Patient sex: F
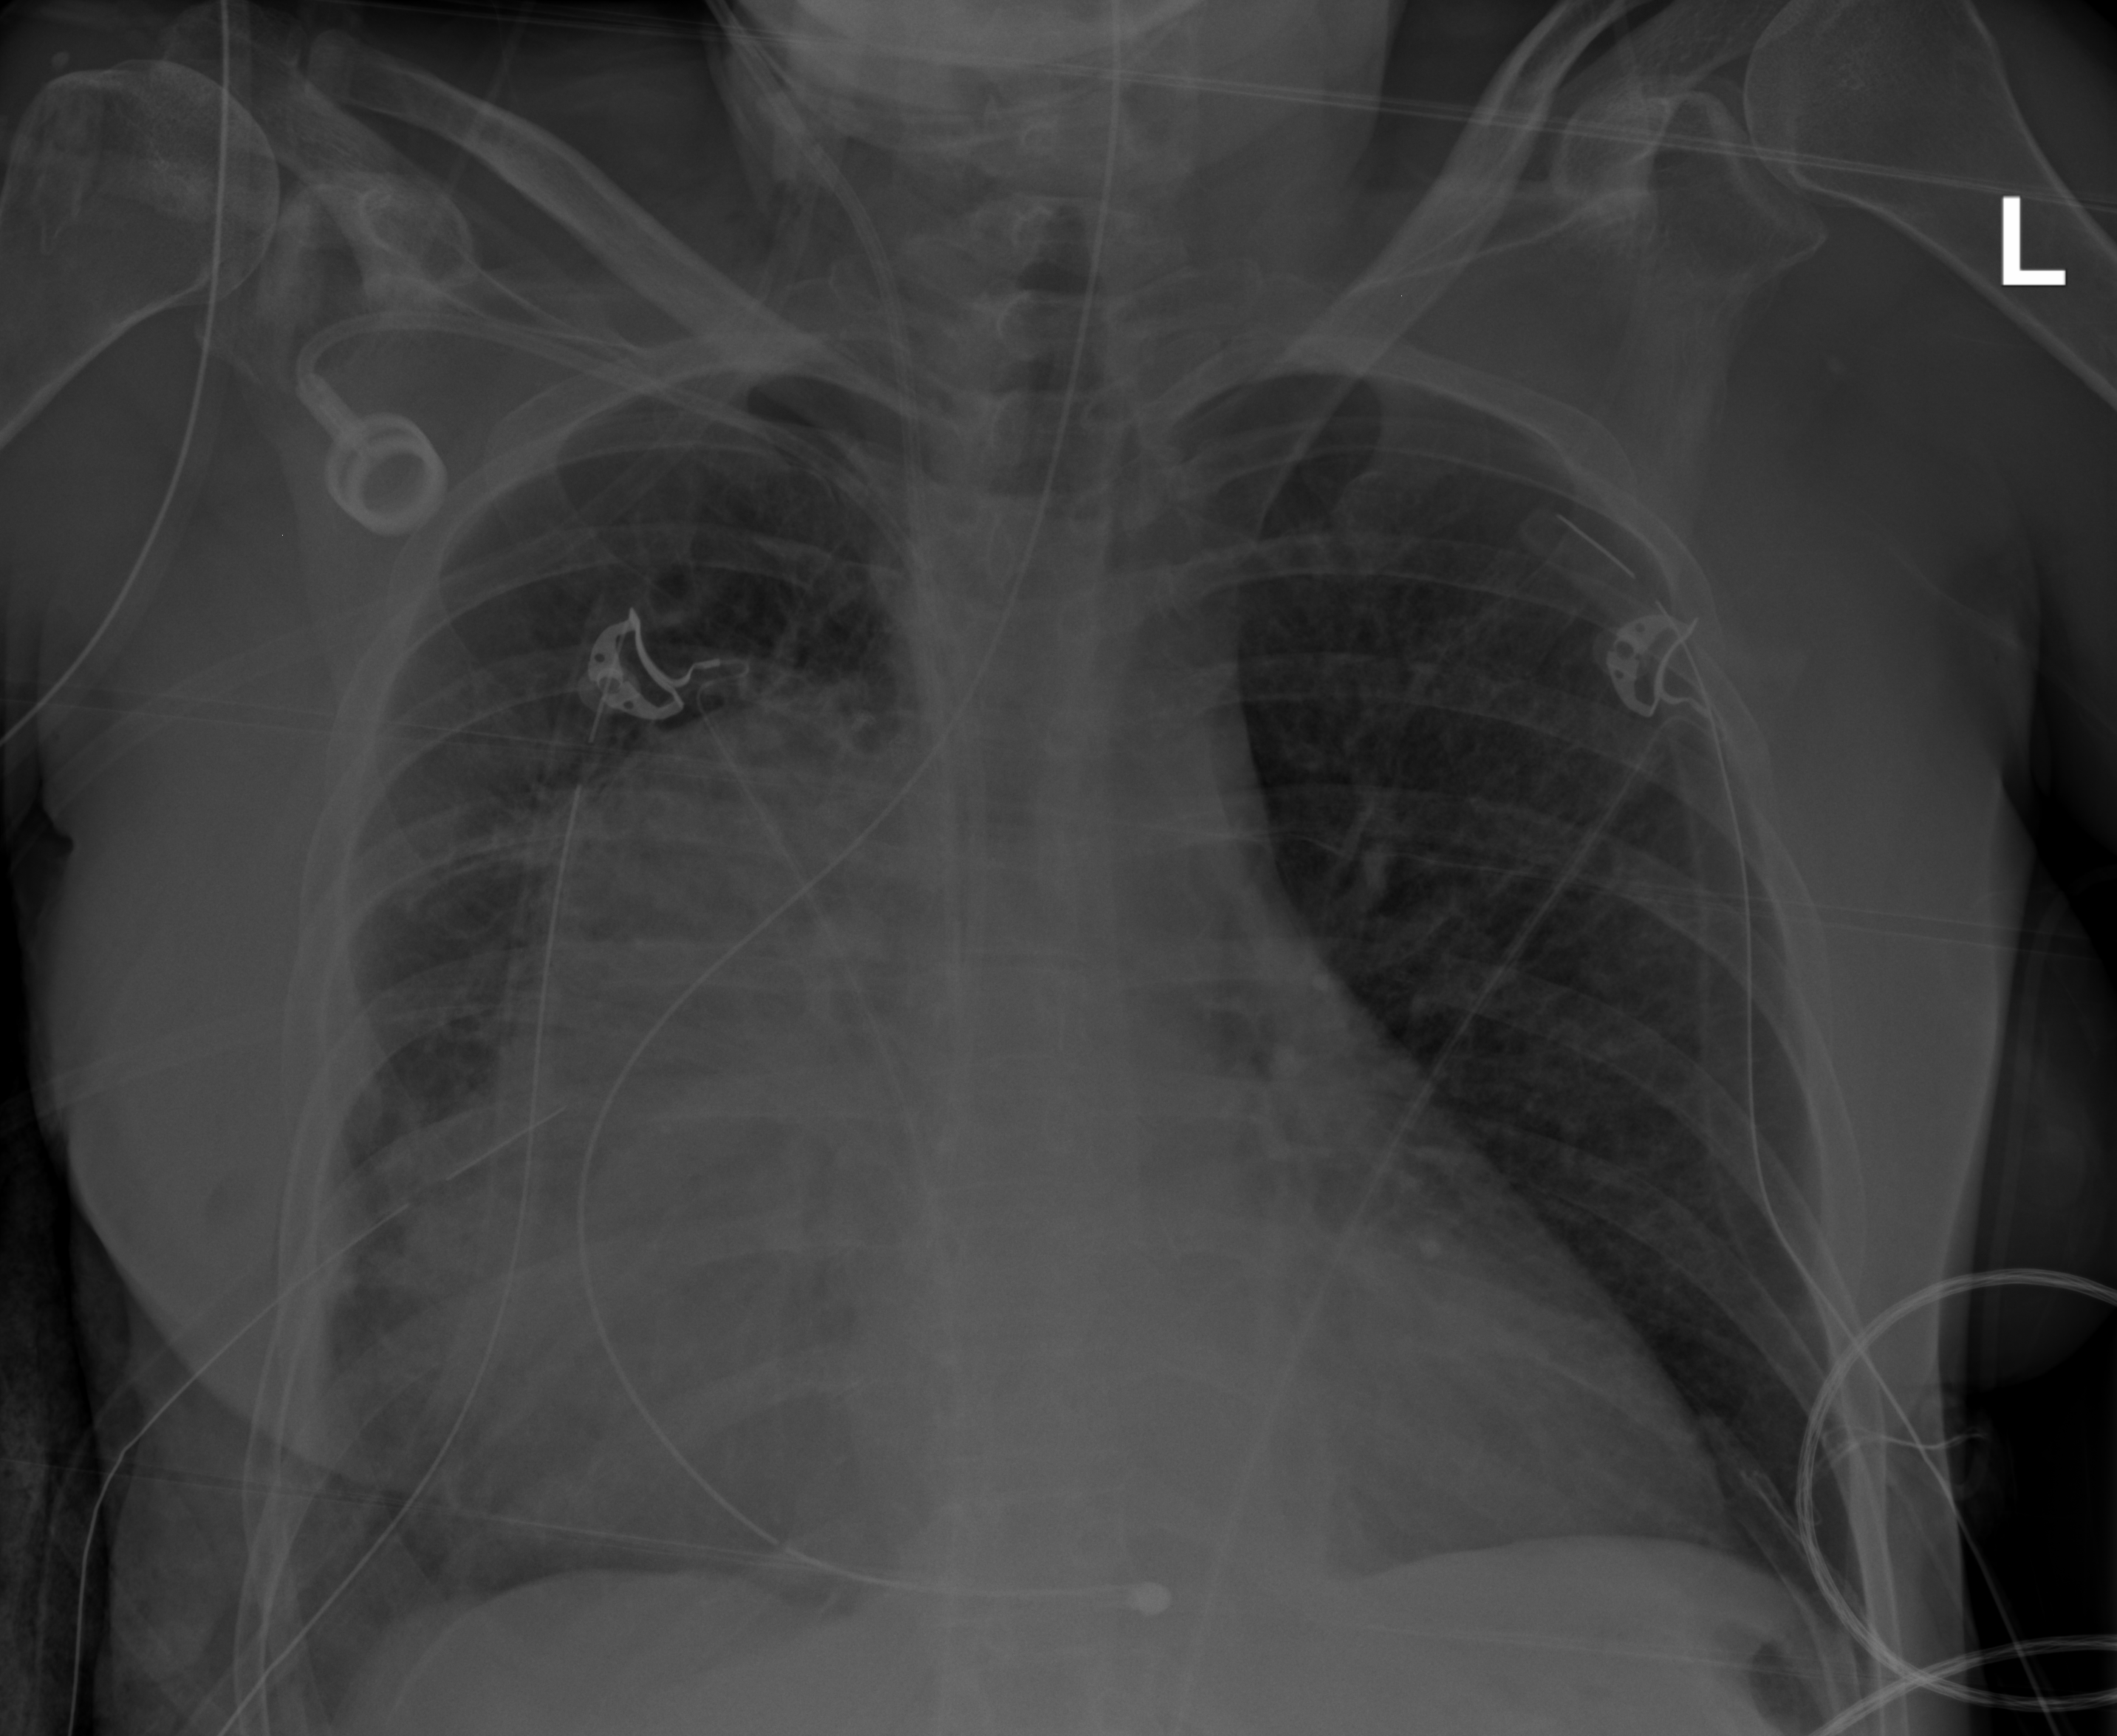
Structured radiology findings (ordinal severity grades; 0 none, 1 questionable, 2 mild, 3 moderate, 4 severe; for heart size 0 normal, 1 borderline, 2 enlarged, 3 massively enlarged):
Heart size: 0
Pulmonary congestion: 0
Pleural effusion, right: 0
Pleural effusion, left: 0
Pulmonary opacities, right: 0
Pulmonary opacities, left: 0
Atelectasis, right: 3
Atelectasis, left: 0